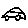
Label: car